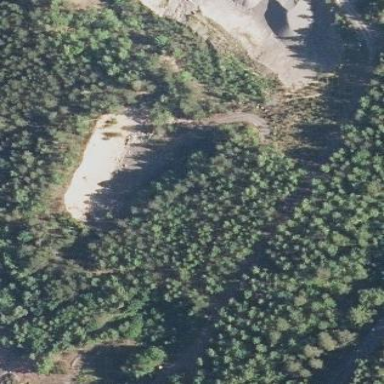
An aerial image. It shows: Natural area covered with sand.